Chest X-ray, PA view. Patient: 48 years old, sex F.
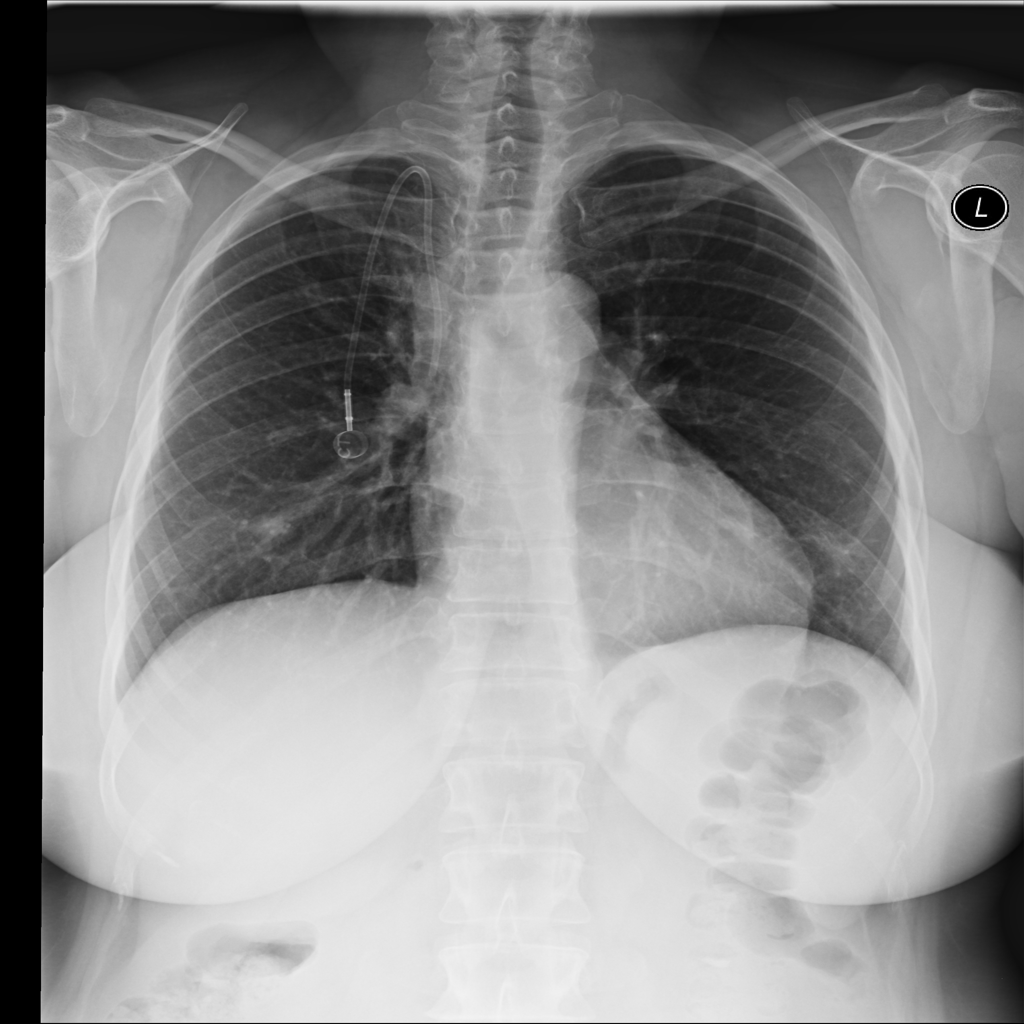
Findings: No Finding